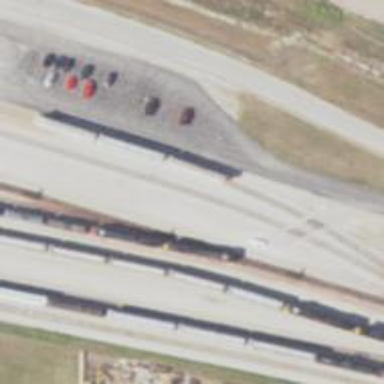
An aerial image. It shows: Rail spur service.